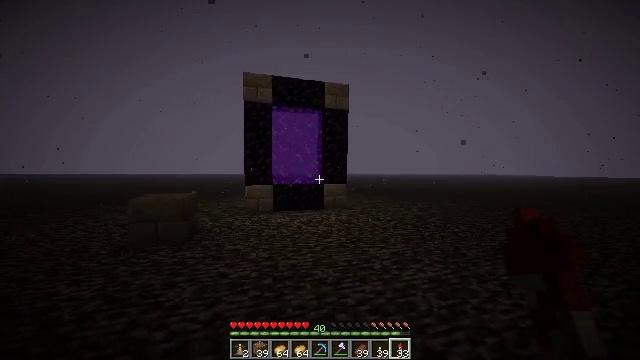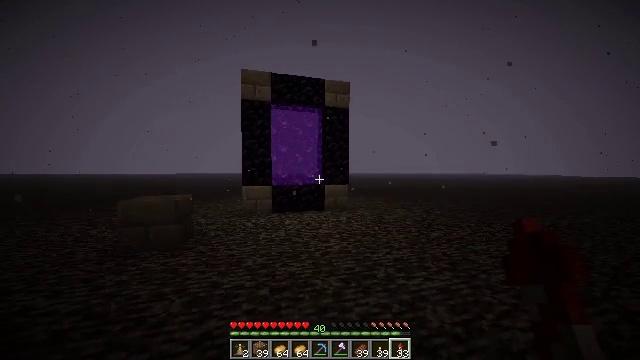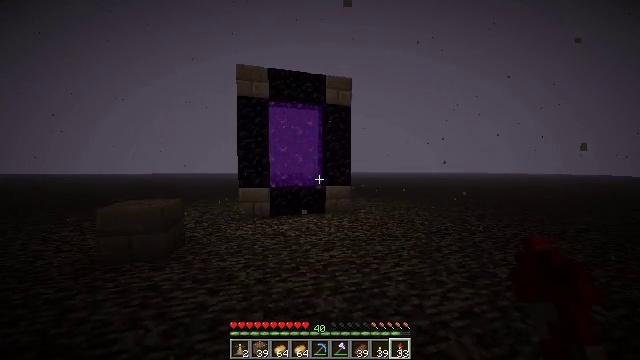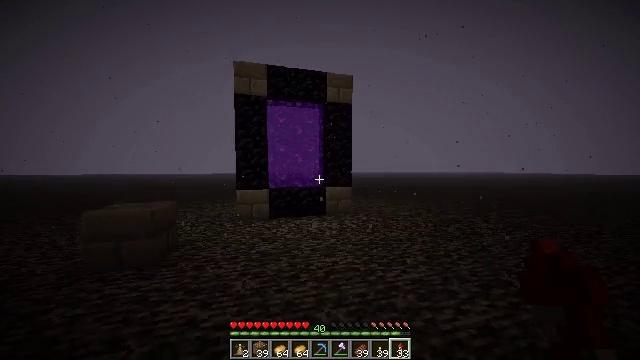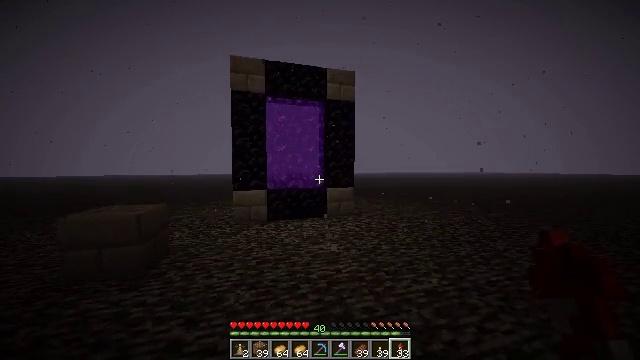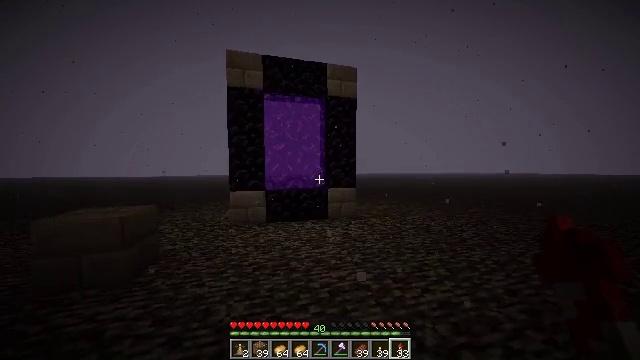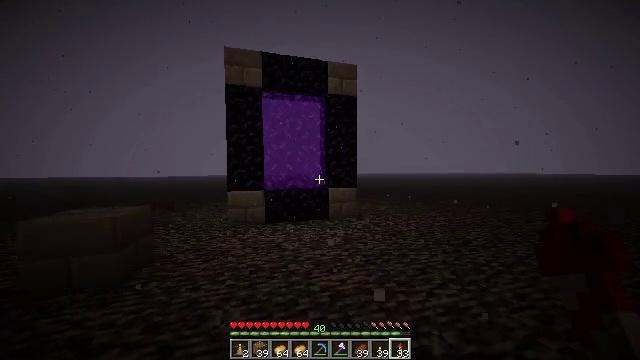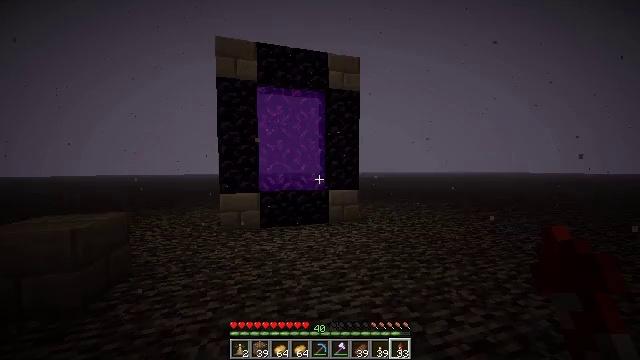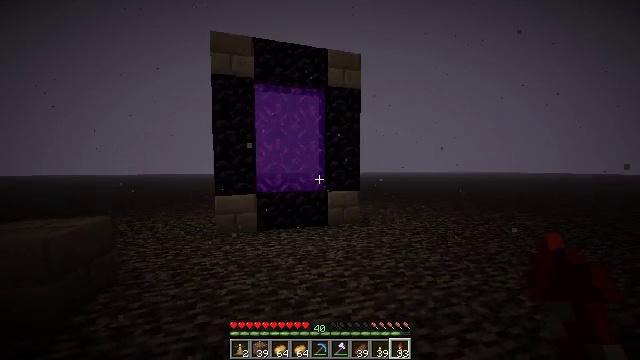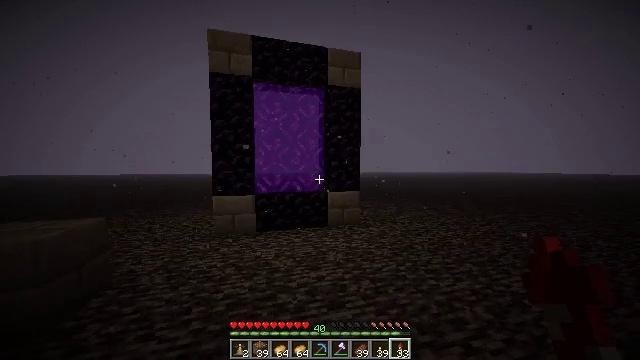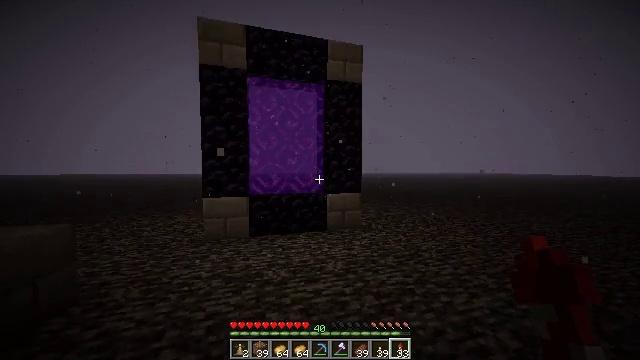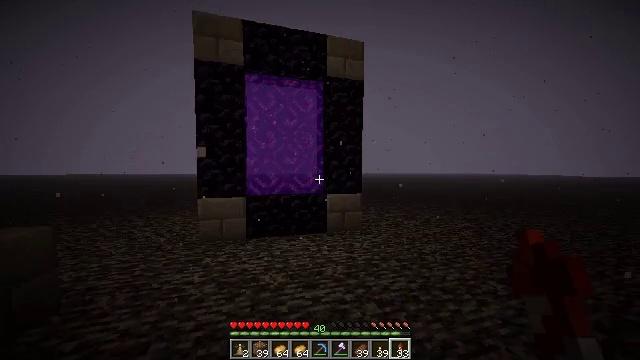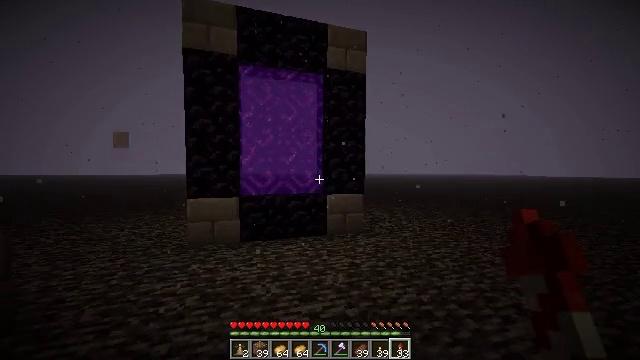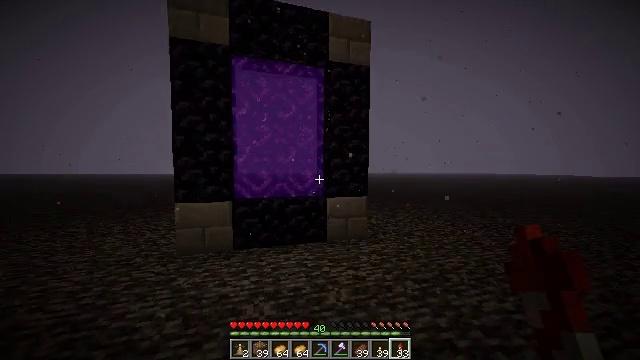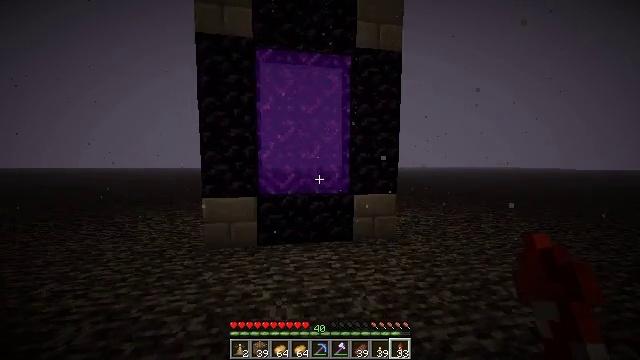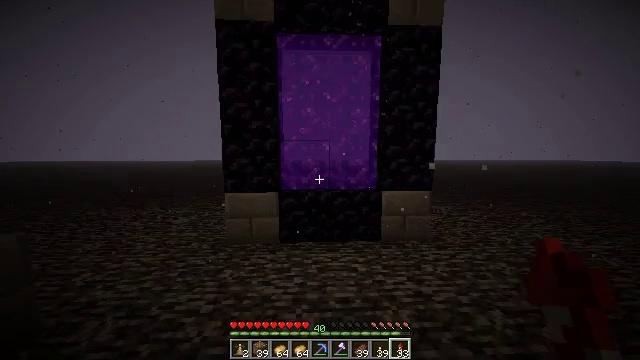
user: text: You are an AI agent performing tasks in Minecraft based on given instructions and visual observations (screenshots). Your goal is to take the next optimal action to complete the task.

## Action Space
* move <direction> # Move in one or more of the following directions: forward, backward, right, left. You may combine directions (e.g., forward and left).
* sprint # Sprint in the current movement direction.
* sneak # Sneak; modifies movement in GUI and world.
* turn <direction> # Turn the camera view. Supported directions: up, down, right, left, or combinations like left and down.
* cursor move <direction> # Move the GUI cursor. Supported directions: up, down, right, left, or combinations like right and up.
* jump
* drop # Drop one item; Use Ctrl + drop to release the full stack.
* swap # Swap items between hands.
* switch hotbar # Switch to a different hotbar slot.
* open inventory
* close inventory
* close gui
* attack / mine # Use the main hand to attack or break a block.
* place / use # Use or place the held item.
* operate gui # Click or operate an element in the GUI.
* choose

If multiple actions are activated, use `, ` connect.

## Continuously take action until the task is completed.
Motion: motion action
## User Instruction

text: Drop a potato.
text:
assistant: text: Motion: move forward
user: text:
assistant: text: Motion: move forward
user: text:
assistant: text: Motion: move forward
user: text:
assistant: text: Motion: move forward
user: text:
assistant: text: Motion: move forward
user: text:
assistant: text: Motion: move forward
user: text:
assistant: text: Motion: move forward
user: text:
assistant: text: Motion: move forward
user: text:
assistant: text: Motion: move forward
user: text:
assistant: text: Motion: move forward
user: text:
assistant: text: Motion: move forward
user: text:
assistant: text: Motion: move forward
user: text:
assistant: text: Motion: move forward
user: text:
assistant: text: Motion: move forward, turn left and down
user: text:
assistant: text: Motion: move forward, turn left and down
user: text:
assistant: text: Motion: move forward, turn left
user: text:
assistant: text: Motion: move forward
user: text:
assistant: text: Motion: move forward
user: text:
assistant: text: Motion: move forward
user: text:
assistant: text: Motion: move forward
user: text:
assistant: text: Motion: move forward, turn right
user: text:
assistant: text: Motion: move forward, turn right
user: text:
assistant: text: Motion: move forward, turn right and down
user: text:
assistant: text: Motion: move forward, turn right
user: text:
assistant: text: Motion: move forward, turn right
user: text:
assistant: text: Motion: move forward, turn right
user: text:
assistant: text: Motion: move forward
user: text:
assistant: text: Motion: move forward, turn left and down
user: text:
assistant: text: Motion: turn left and down
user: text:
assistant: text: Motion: no_op